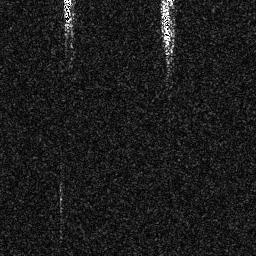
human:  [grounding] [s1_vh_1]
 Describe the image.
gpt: In the satellite image, there is  <ref>1 medium ship </ref> <box>[[61, 0, 67, 20, 0]]</box> located at top.